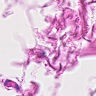
Metastatic tissue present: no